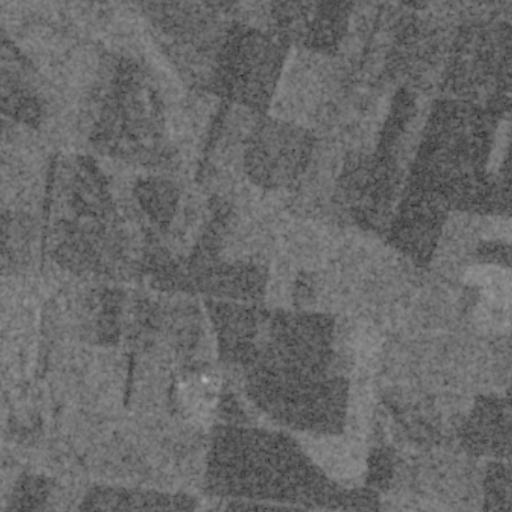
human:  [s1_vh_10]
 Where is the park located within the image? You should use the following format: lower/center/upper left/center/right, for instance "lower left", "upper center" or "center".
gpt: The park is located in the lower left of the image.
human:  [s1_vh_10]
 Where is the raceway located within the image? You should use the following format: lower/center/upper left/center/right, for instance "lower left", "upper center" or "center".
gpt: The raceway is located in the lower center of the image.
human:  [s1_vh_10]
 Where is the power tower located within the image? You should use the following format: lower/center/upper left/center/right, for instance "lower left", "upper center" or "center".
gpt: There is no power tower in the image.

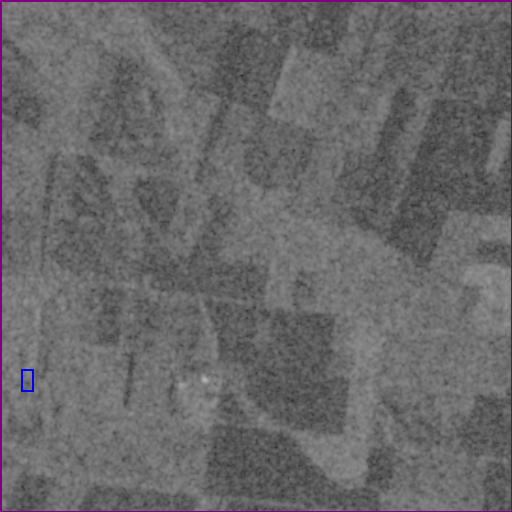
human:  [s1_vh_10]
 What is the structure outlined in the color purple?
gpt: The structure outlined in purple is a crop field.
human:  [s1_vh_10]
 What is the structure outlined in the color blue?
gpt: The structure outlined in blue is a park.
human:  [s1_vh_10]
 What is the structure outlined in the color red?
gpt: There is no red outline.